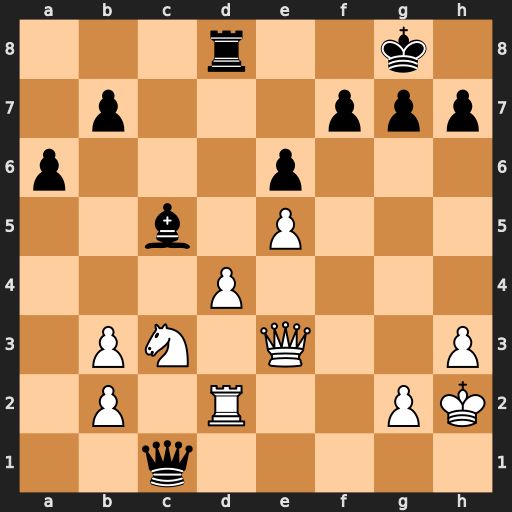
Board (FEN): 3r2k1/1p3ppp/p3p3/2b1P3/3P4/1PN1Q2P/1P1R2PK/2q5
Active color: w
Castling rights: -
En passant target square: -
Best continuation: Na2 Qxd2 Qxd2